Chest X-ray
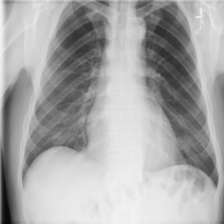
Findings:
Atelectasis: negative
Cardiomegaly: positive
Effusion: positive
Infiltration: negative
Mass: negative
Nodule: negative
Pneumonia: negative
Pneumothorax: negative
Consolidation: negative
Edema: negative
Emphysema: negative
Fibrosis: negative
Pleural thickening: negative
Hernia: negative